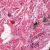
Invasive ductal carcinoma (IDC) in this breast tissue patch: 0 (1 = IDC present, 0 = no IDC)